Interaction volume radius: 10 \u00c5
Interaction volume height: 30 \u00c5
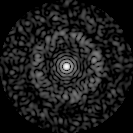
Disorder parameter: 0.836